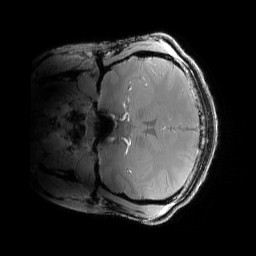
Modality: PDw
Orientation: coronal
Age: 24
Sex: female
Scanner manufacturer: siemens
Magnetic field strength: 6.98 T
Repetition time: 1.78 s
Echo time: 0.00386 s